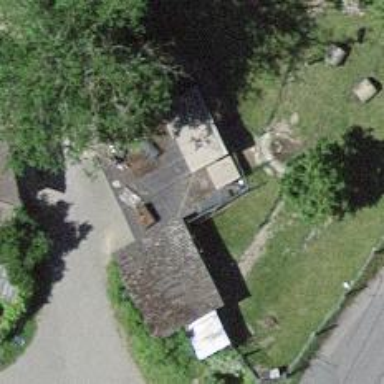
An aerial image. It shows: Shed.